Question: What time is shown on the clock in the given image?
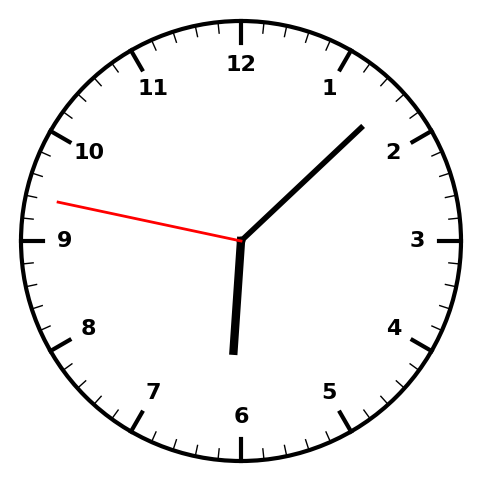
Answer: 06:07:47